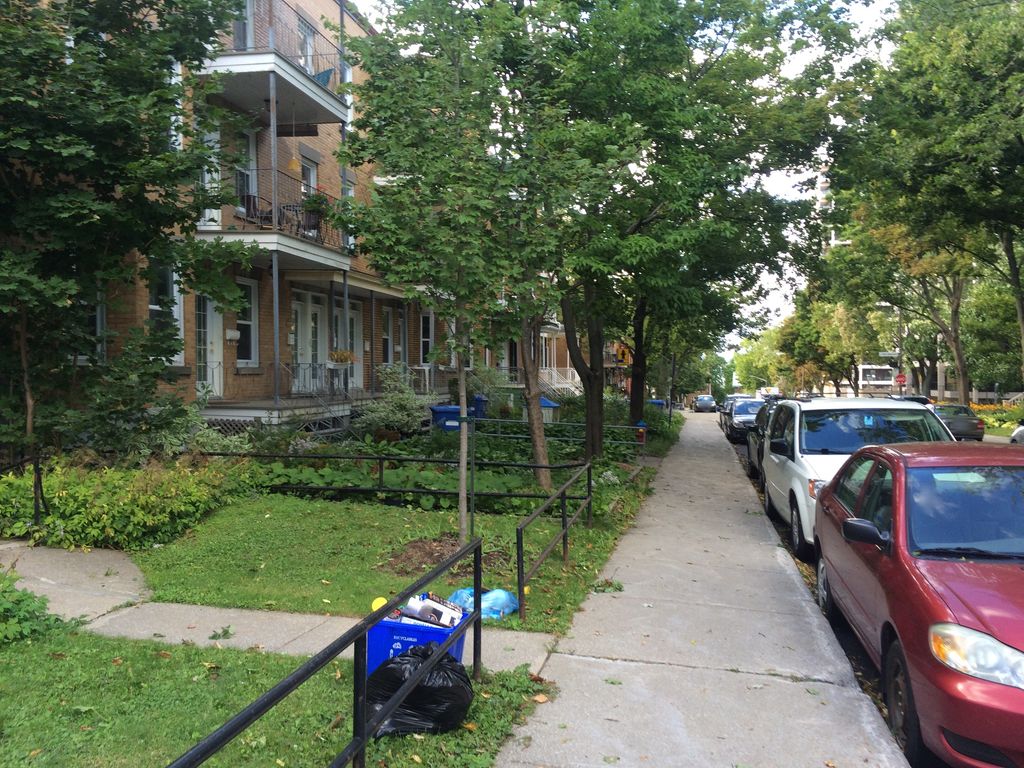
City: quebec_city